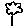
Label: flower